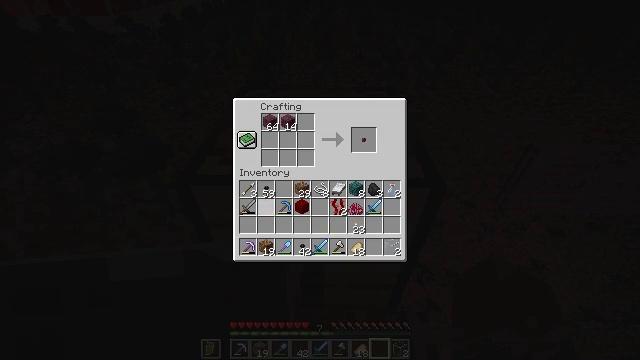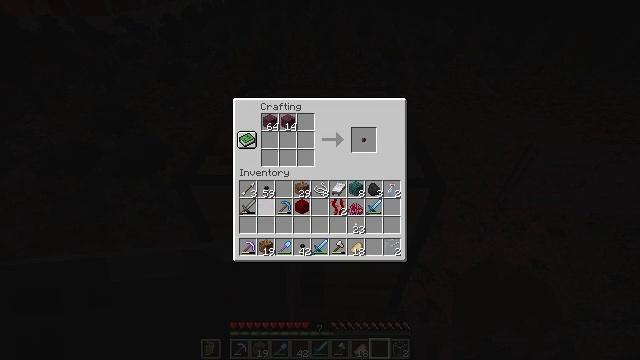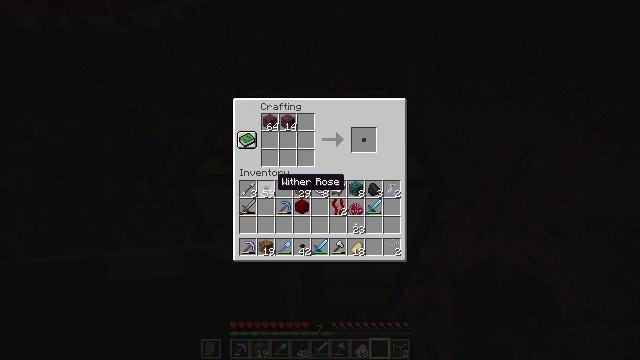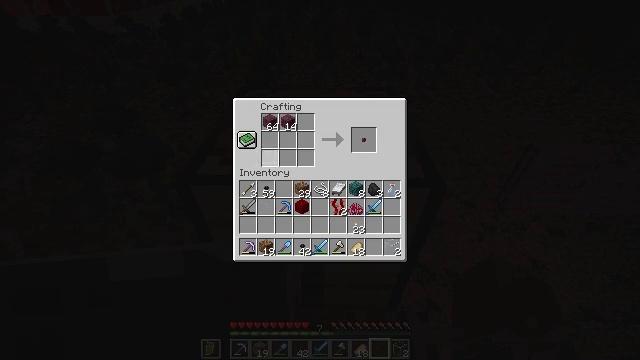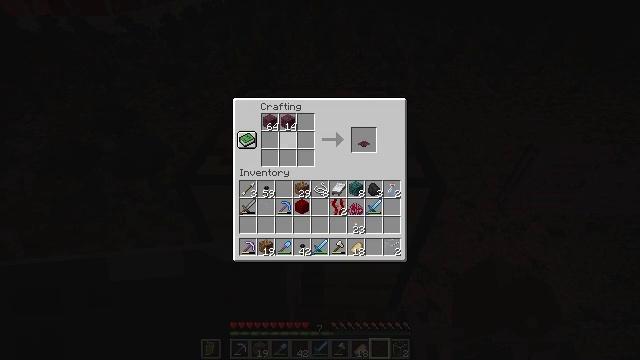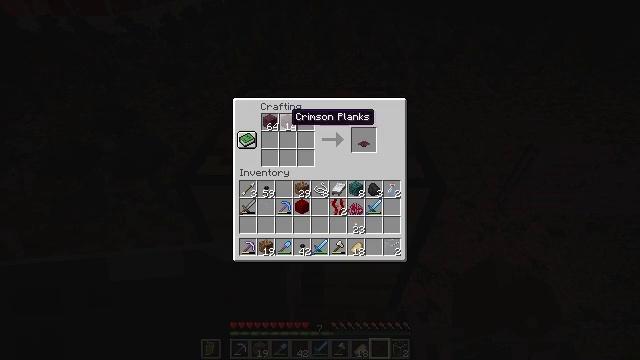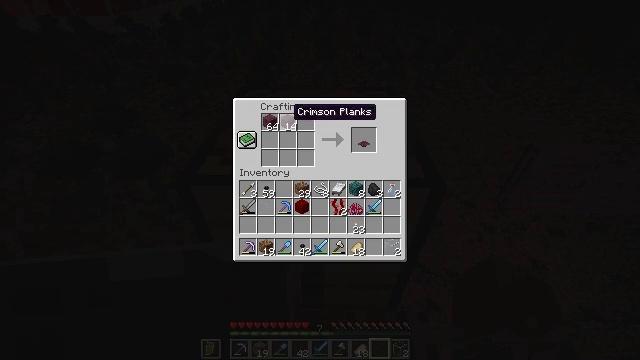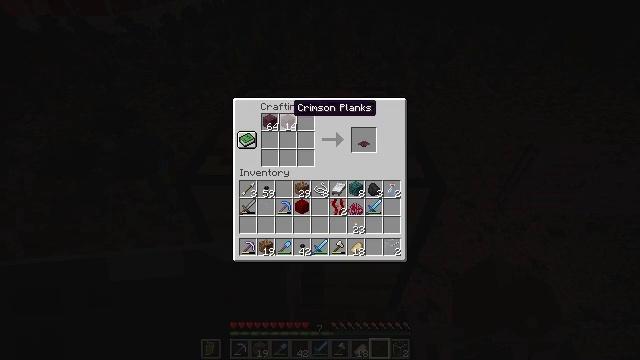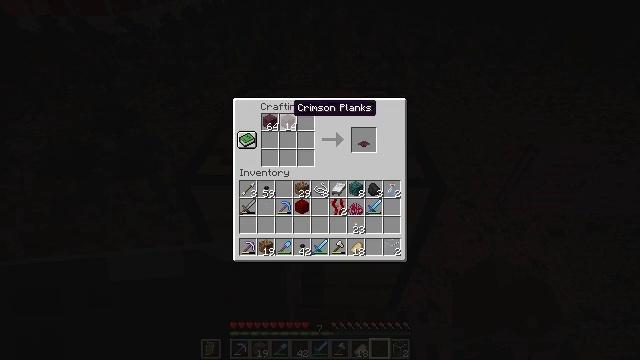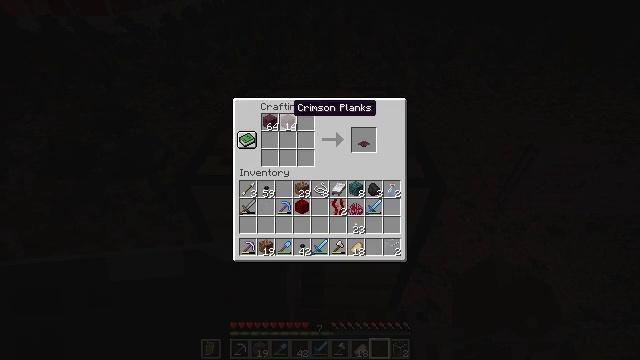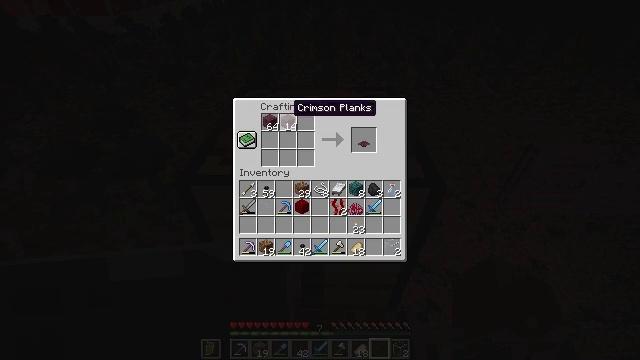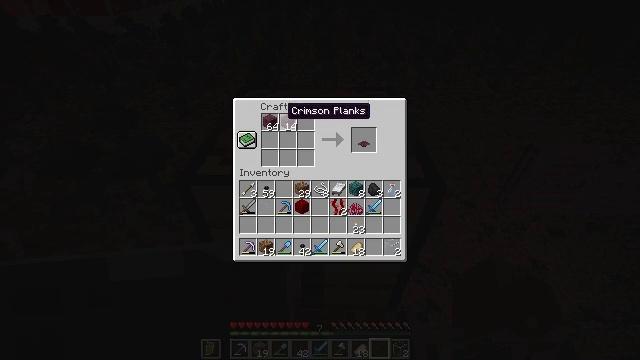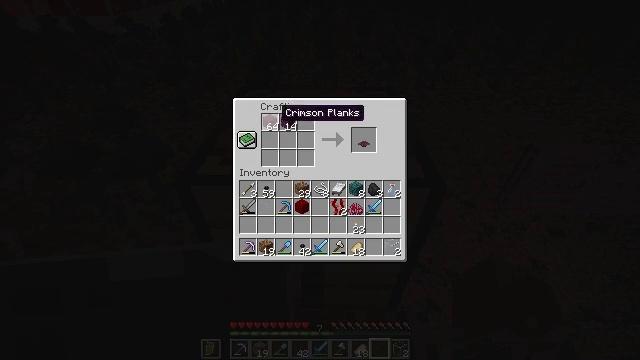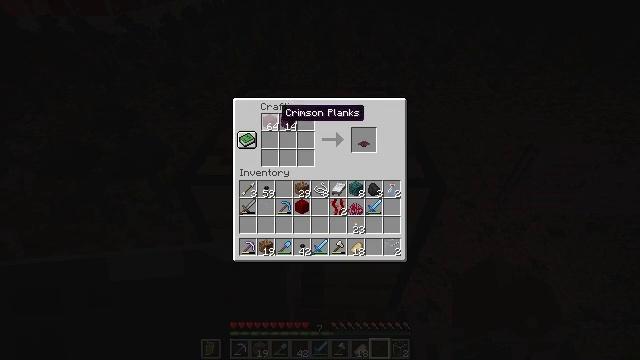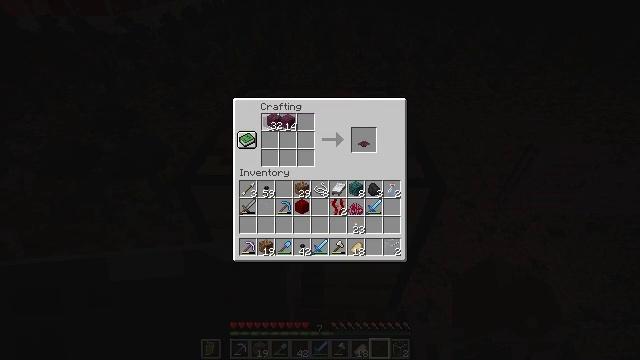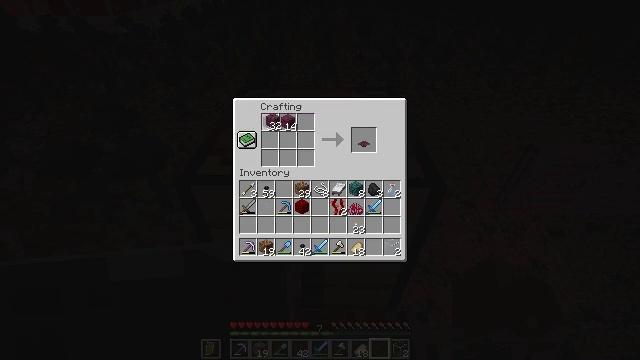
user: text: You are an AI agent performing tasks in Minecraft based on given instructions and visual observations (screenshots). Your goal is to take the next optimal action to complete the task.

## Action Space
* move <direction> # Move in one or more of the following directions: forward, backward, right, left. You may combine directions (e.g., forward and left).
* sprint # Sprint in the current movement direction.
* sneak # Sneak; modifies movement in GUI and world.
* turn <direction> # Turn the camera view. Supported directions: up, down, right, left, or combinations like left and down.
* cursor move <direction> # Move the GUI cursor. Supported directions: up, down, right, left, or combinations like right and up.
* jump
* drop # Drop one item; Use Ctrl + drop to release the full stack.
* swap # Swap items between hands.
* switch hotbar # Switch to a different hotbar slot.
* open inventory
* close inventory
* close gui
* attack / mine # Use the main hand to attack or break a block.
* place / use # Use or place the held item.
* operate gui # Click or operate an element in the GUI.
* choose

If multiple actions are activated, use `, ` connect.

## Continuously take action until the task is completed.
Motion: motion action
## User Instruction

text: Craft the crimson trapdoor with crimson wood.
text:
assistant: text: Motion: sneak, choose
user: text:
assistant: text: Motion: sneak, cursor move up
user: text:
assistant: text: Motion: sneak, cursor move up
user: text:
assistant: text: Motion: sneak, cursor move up
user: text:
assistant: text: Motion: cursor move up
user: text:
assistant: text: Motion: no_op
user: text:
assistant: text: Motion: no_op
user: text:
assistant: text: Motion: no_op
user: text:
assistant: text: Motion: no_op
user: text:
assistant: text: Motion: no_op
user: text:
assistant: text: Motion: no_op
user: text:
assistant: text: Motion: no_op
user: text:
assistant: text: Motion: no_op
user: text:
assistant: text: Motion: choose
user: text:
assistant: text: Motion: choose
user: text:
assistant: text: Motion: cursor move down
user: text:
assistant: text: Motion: cursor move down
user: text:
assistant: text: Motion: operate gui
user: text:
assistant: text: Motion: operate gui
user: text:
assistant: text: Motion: operate gui
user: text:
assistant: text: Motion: no_op
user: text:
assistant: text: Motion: choose
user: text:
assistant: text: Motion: choose
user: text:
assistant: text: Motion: cursor move right
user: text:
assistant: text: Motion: no_op
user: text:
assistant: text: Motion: no_op
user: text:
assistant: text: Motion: no_op
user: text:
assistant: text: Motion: operate gui
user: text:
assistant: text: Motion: operate gui
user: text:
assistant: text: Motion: no_op